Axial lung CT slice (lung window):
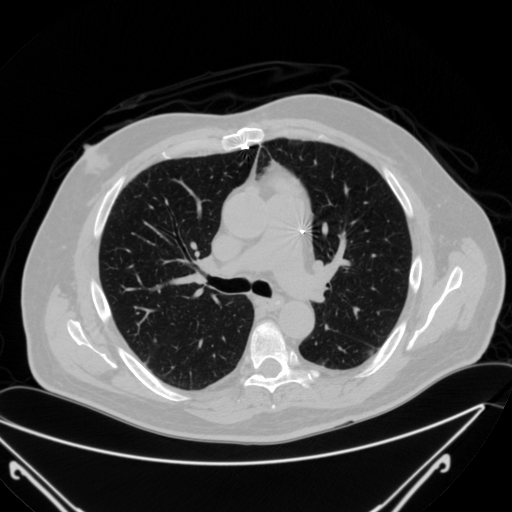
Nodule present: yes
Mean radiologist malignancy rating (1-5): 1